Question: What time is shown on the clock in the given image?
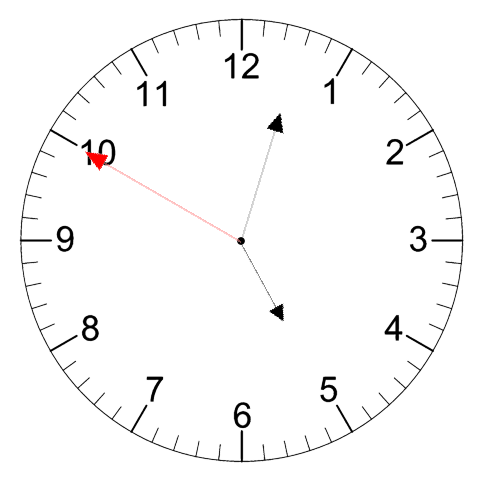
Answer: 05:02:50